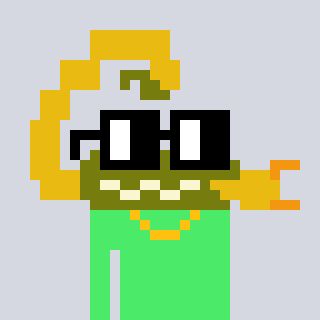
a pixel art character with square black glasses, a scorpion-shaped head and a teal-colored body on a cool background